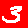
Digit: 3